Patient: sex M, age 25
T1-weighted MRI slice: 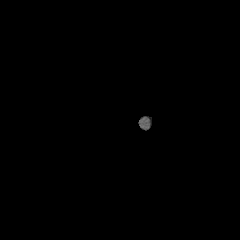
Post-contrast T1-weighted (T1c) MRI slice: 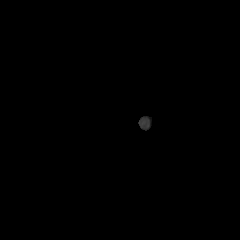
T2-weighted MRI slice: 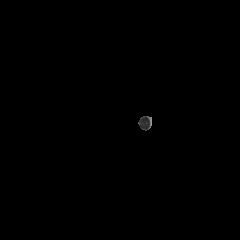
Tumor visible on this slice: no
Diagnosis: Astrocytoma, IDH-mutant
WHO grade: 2